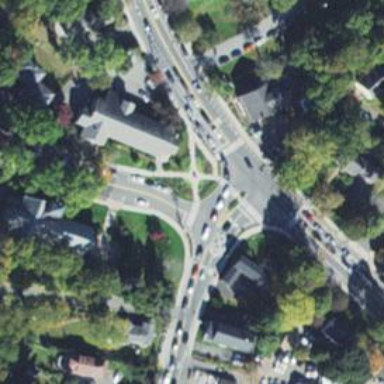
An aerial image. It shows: Marked crossing on footway.